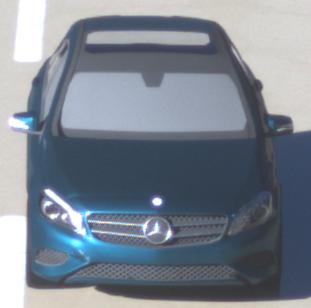
Make: Mercedes-Benz
Model: A 180
Detailed model: A-Class (176)
Model produced from: 2012/09
Model produced until: 2015/07
Doors: 5
Color: blue
Road condition: wet road
Daytime: morning or afternoon
Contrast: high contrast